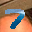
Label: 7